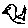
Label: bird